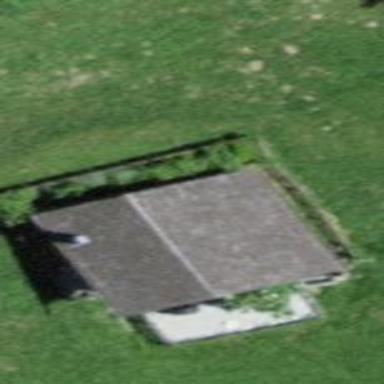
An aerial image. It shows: Farm building.